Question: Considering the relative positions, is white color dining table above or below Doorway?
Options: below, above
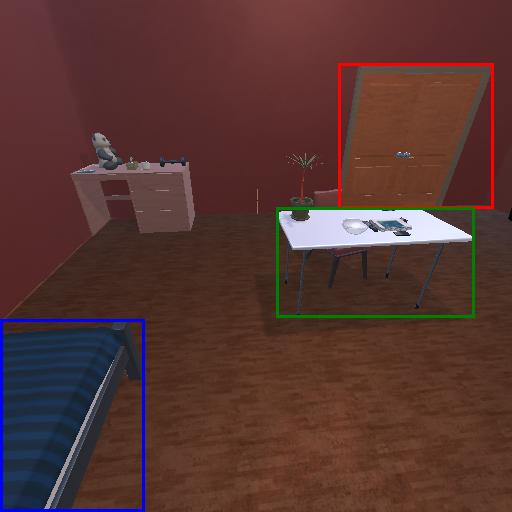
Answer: below